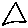
Label: triangle